Question: First some non-essential context for fun. My real question is far below. Please don't touch the dial.
I'm playing with the new probabilistic functions of Mathematica 8. Goal is to do a simple power analysis. The power of an experiment is 1 minus the probability of a type II error (i.e., anouncing 'no effect', whereas there is an effect in reality).
As an example I chose an experiment to determine whether a coin is fair. Suppose the probability to throw tails is given by (a fair coin has b=0.5), then the power to determine that the coin is biased for an experiment with coin flips is given by
'''
1 - Probability[-in <= x - n/2 <= in, x \[Distributed] BinomialDistribution[n, b]]
'''
with the size of the deviation from the expected mean for a fair coin that I an willing to call not suspicious ( is chosen so that for a fair coin flipped times the number of tails will be about 95% of the time within mean +/- ; this, BTW, determines the size of the type I error, the probability to incorrectly claim the existence of an effect).
Mathematica nicely draws a plot of the calculated power:
'''
n = 40;
in = 6;
Plot[1-Probability[-in<=x-n/2<=in,x \[Distributed] BinomialDistribution[n, b]], {b, 0, 1},
Epilog -> Line[{{0, 0.85}, {1, 0.85}}], Frame -> True,
FrameLabel -> {"P(tail)", "Power", "", ""},
BaseStyle -> {FontFamily -> "Arial", FontSize -> 16,
FontWeight -> Bold}, ImageSize -> 500]
'''

I drew a line at a power of 85%, which is generally considered to be a reasonable amount of power. Now, all I want is the points where the power curve intersects with this line. This tells me the minimum bias the coin must have so that I have a reasonable expectation to find it in an experiment with 40 flips.
So, I tried:
'''
In[47]:= Solve[ Probability[-in <= x - n/2 <= in,
x \[Distributed] BinomialDistribution[n, b]] == 0.15 &&
0 <= b <= 1, b]
Out[47]= {{b -> 0.75}}
'''
This fails miserably, because for b = 0.75 the power is:
'''
In[54]:= 1 - Probability[-in <= x - n/2 <= in, x \[Distributed] BinomialDistribution[n, 0.75]]
Out[54]= 0.896768
'''
'NSolve' finds the same result. 'Reduce'does the following:
'''
In[55]:= res = Reduce[Probability[-in <= x - n/2 <= in,
x \[Distributed] BinomialDistribution[n, b]] == 0.15 &&
0 <= b <= 1, b, Reals]
Out[55]= b == 0.265122 || b == 0.73635 || b == 0.801548 ||
b == 0.825269 || b == 0.844398 || b == 0.894066 || b == 0.932018 ||
b == 0.957616 || b == 0.987099
In[56]:= 1 -Probability[-in <= x - n/2 <= in,
x \[Distributed] BinomialDistribution[n, b]] /. {ToRules[res]}
Out[56]= {0.85, 0.855032, 0.981807, 0.994014, 0.99799, 0.999965, 1., 1., 1.}
'''
So, 'Reduce' manages to find the two solutions, but it finds quite a few others that are dead wrong.
'FindRoot' works best here:
'''
In[57]:= FindRoot[{Probability[-in <= x - n/2 <= in,
x \[Distributed] BinomialDistribution[n, b]] - 0.15'}, {b, 0.2, 0, 0.5}]
FindRoot[{Probability[-in <= x - n/2 <= in,
x \[Distributed] BinomialDistribution[n, b]] - 0.15'}, {b, 0.8, 0.5, 1}]
Out[57]= {b -> 0.265122}
Out[58]= {b -> 0.734878}
'''
OK, long introduction. My question is: why do Solve, NSolve, and Reduce fail so miserably (and silently!) here? IMHO, it can't be numerical accuracy since the power values found for the various solutions seem to be correct (they lie perfectly on the power curve) and are considerably removed from the real solution.
For the mma8-deprived Mr.Wizard: The expression for the power is a heavy one:
'''
In[42]:= Probability[-in <= x - n/2 <= in,
x \[Distributed] BinomialDistribution[n, b]]
Out[42]= <PHONE> (1 - b)^26 b^14 + <PHONE> (1 - b)^25 b^15 +
<PHONE> (1 - b)^24 b^16 + <PHONE> (1 - b)^23 b^17 +
<PHONE> (1 - b)^22 b^18 + <PHONE> (1 - b)^21 b^19 +
<PHONE> (1 - b)^20 b^20 + <PHONE> (1 - b)^19 b^21 +
<PHONE> (1 - b)^18 b^22 + <PHONE> (1 - b)^17 b^23 +
<PHONE> (1 - b)^16 b^24 + <PHONE> (1 - b)^15 b^25 +
<PHONE> (1 - b)^14 b^26
'''
and I wouldn't have expected 'Solve' to handle this, but I had high hopes for 'NSolve' and 'Reduce'. Note that for =30, =5 'Solve', 'NSolve', 'Reduce' and 'FindRoot' all find the same, correct solutions (of course, the polynomial order is lower there).
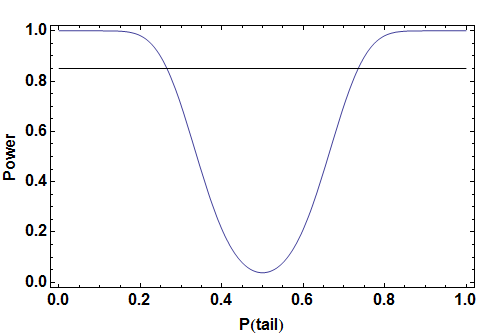
Answer: Different numeric methods will fare differently when handling this.
(1) The ones that find all polynomial roots have the most difficult job, in that they may need to deal with deflated polynomials. FindRoot is off the hook there.
(2) The polynomial is a perturbation of one with substantial multiplicity. I would expect numeric methods to have trouble.
(3) The roots are all within 1-2 orders of magnitude in size. SO this is not so far from generally "bad" polynomials with roots around the unit circle.
(4) Most difficult is handling Solve[numeric eqn and ineq]. This must combine inequality solving methods (i.e. cylindrical decomposition) with machine arithmetic. Expect little mercy. Okay, this is univariate, so it amounts to Sturm sequences or Descartes' Rule of Signs. Still not numerically well behaved.
Here are some experiments using various method settings.
'''
n = 40; in = 6;
p[b_] := Probability[-in <= x - n/2 <= in,
x \[Distributed] BinomialDistribution[n, b]]
r1 = NRoots[p[b] == .15, b, Method -> "JenkinsTraub"];
r2 = NRoots[p[b] == .15, b, Method -> "Aberth"];
r3 = NRoots[p[b] == .15, b, Method -> "CompanionMatrix"];
r4 = NSolve[p[b] == .15, b];
r5 = Solve[p[b] == 0.15, b];
r6 = Solve[p[b] == 0.15 && Element[b, Reals], b];
r7 = N[Solve[p[b] == 15/100 && Element[b, Reals], b]];
r8 = N[Solve[p[b] == 15/100, b]];
Sort[Cases[b /. {ToRules[r1]}, _Real]]
Sort[Cases[b /. {ToRules[r2]}, _Real]]
Sort[Cases[b /. {ToRules[r3]}, _Real]]
Sort[Cases[b /. r4, _Real]]
Sort[Cases[b /. r5, _Real]]
Sort[Cases[b /. r6, _Real]]
Sort[Cases[b /. r7, _Real]]
Sort[Cases[b /. r8, _Real]]
{-0.128504, 0.265122, 0.728, 1.1807, 1.20794, 1.22063}
{-0.128504, 0.265122, 0.736383, 0.801116, 0.825711, 0.845658, 0.889992, 0.931526, 0.958879, 0.986398, 1.06506, 1.08208, 1.18361, 1.19648, 1.24659, 1.25157}
{-0.128504, 0.265122, 0.733751, 0.834331, 0.834331, 0.879148, 0.879148, 0.910323, 0.97317, 0.97317, 1.08099, 1.08099, 1.17529, 1.17529, 1.23052, 1.23052}
{-0.128504, 0.265122, 0.736383, 0.801116, 0.825711, 0.845658, 0.889992, 0.931526, 0.958879, 0.986398, 1.06506, 1.08208, 1.18361, 1.19648, 1.24659, 1.25157}
{-0.128504, 0.265122, 0.736383, 0.801116, 0.825711, 0.845658, 0.889992, 0.931526, 0.958879, 0.986398, 1.06506, 1.08208, 1.18361, 1.19648, 1.24659, 1.25157}
{-0.128504, 0.75}
{-0.128504, 0.265122, 0.734878, 1.1285}
{-0.128504, 0.265122, 0.734878, 1.1285}
'''
It looks like NSolve is using NRoots with Aberth's method, and Solve might just be calling NSolve.
The distinct solution sets seem to be all over the map. Actually many of the numeric ones that claim to be real (but aren't) might not be so bad. I'll compare magnitudes of one such set vs a set formed from numericizing exact root objects (a generally safe process).
'''
mags4 = Sort[Abs[b /. r4]]
Out[77]= {0.128504, 0.129867, 0.129867, 0.13413, 0.13413, 0.141881, 0.141881, 0.154398, 0.154398, 0.174443, 0.174443, 0.209069, 0.209069, 0.265122, 0.543986, 0.543986, 0.575831, 0.575831, 0.685011, 0.685011, 0.736383, 0.801116, 0.825711, 0.845658, 0.889992, 0.902725, 0.902725, 0.931526, 0.958879, 0.986398, 1.06506, 1.08208, 1.18361, 1.19648, 1.24659, 1.25157, 1.44617, 1.44617, 4.25448, 4.25448}
mags8 = Sort[Abs[b /. r8]]
Out[78]= {0.128504, 0.129867, 0.129867, 0.13413, 0.13413, 0.141881, 0.141881, 0.154398, 0.154398, 0.174443, 0.174443, 0.209069, 0.209069, 0.265122, 0.543985, 0.543985, 0.575831, 0.575831, 0.685011, 0.685011, 0.734878, 0.854255, 0.854255, 0.902725, 0.902725, 0.94963, 0.94963, 1.01802, 1.01802, 1.06769, 1.06769, 1.10183, 1.10183, 1.12188, 1.12188, 1.1285, 1.44617, 1.44617, 4.25448, 4.25448}
Chop[mags4 - mags8, 10^(-6)]
Out[82]= {0, 0, 0, 0, 0, 0, 0, 0, 0, 0, 0, 0, 0, 0, 0, 0, 0, 0, 0, 0, 0.<PHONE>, -<PHONE>, -<PHONE>, -<PHONE>, -<PHONE>, -<PHONE>, -<PHONE>, -<PHONE>, -<PHONE>, -<PHONE>, -0.<PHONE>, -<PHONE>, <PHONE>, <PHONE>, 0.124706, 0.123065, 0, 0, 0, 0}
'''
Daniel Lichtblau